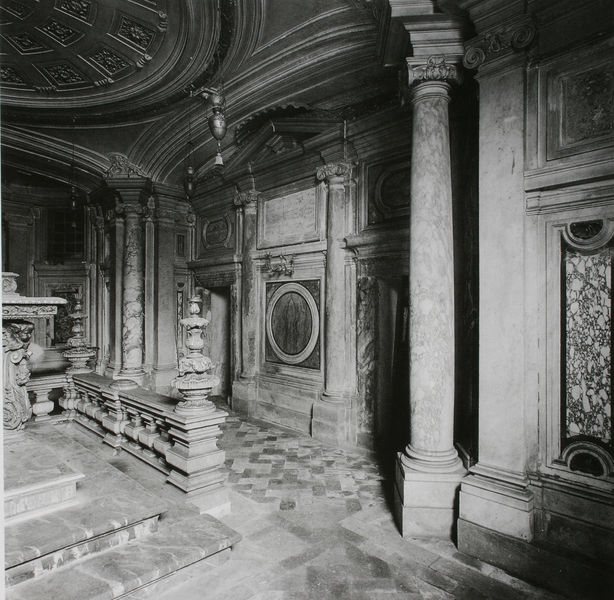
Titel: Kapelle von S. Martina; Seitenwand, vom Eingang her gesehen
Künstler: Pietro da Cortona
Standort: Rom
Institution: SS. Luca e Martina
Schlagwörter: dunkel, schatten, weiß, ausschnitt, bunt, grau, hell, holz, lampe, lampen, licht, marmor, raum, schwarz, säule, säulen, tür, zimmer, gebäude, schloss, muster, ornament, schachbrett, wand, architektur, barock, sockel, stein, steine, bild, innenraum, brüstung, kirche, boden, decke, innen, renaissance, kreis, oval, rund, vase, relief, ecke, bogen, italien, pflaster, türen, parkett, flächen, giebel, mauer, türe, beleuchtung, hocker, pilaster, saal, kuppel, treppe, treppen, detail, inschrift, ornamente, verzierung, leuchter, stuck, aufgang, geländer, stufe, stufen, plinthe, podest, marmoriert, tor, halle, foto, fotografie, photographie, bögen, fussboden, eingang, gang, nische, treppenstufen, gewölbe, medaillon, kirch, palast, balustrade, dom, schwarz weiss, fliesen, fliese, kachel, kacheln, mosaik, altar, kapitelle, kathedrale, rom, kapitell, einlegearbeiten, photo, geometrisch, schranke, gesims, sarg, grab, ionisch, portikus, antik, altarraum, florenz, chor, kapelle, ballustrade, bibliothek, kasetten, kassetten, gurt, basis, steinboden, inneraum, streben, kandelaber, vertäfelung, grabmal, aufsatz, basilika, kassette, ädikula, michelangelo, krypta, plinthen, basen, latein, balluster, halbsäulen, bekrönung, rotonde, cortona, baluster, medaillons, korbbögen, kiche, epitaph, tafeln, gurte, inkrustation, inkrustationen, aufsätze, bildfeld, täfelung, mosaikboden, pietro, cosmatenarbeit, strufe, biblioteca herziana, innnenansicht, inneansicht, kasettenwand